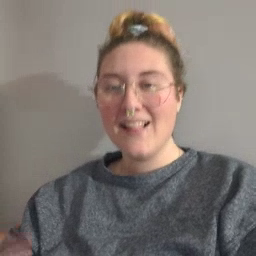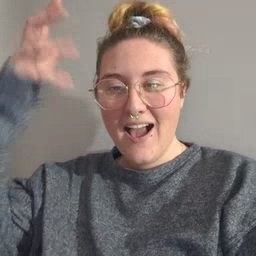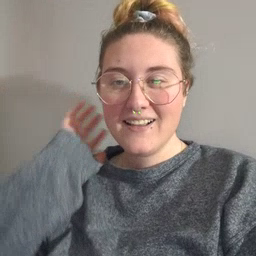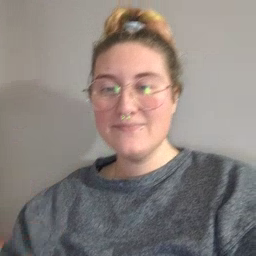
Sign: lion